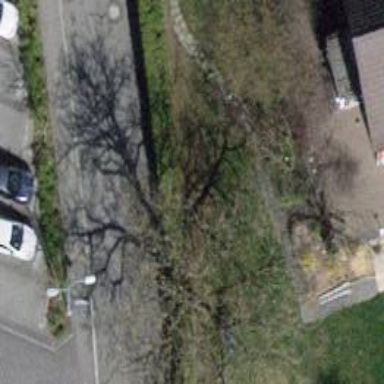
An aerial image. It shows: Hedge acting as barrier.